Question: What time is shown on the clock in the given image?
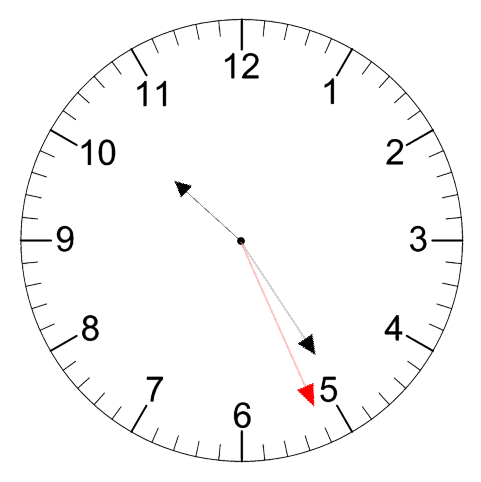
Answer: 10:24:26